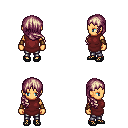
a pixel art fantasy rpg character, female body template, human, tanned skin, maroon tunic, metal pants, white blonde right-swept hairstyle, leather bracers, ghillies, four views (front, back, left, right), 2x2 character sprite sheet, small pixel art, hard edges, no anti-aliasing